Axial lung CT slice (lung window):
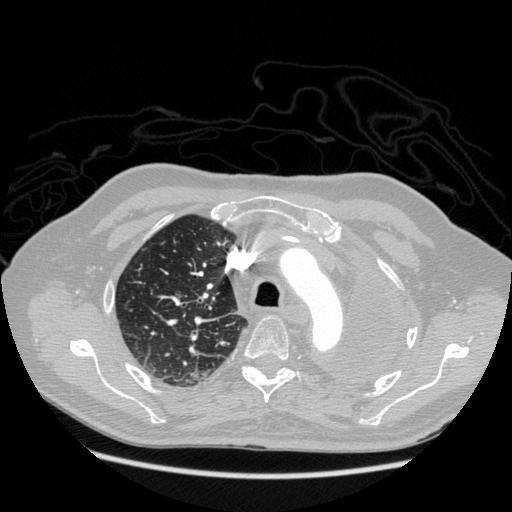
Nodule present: no